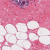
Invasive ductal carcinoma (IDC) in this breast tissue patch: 0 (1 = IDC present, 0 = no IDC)